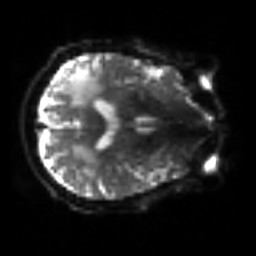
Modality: sbref
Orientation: axial
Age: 78
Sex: male
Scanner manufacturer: siemens
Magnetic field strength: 3 T
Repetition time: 3.2 s
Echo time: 0.081 s